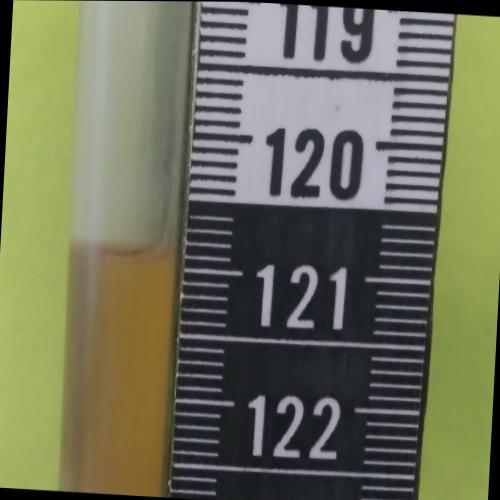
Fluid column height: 120.9 cm